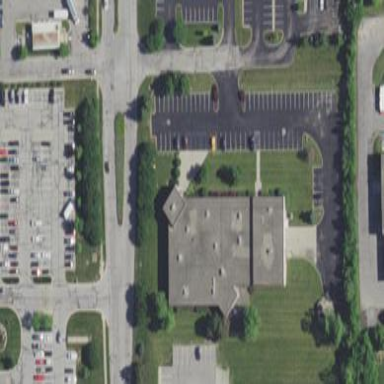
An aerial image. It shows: Building.